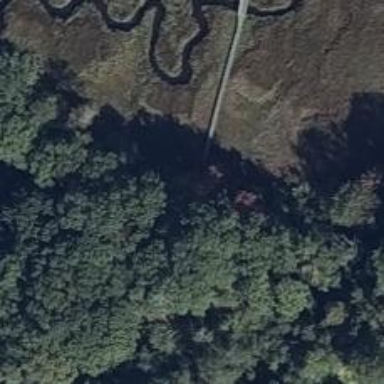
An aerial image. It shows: Path leading to bridge.